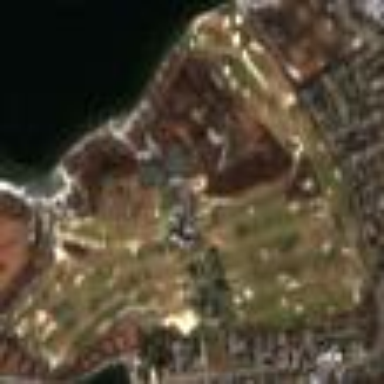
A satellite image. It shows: Golf course surrounded by greenery.